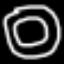
Label: donut